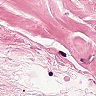
Metastatic tissue present: no